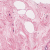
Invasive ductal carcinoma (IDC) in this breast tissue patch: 0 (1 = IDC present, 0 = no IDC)